Question: I am creating form validation in angular and I am getting error
> No directive found with exportAs 'ngModel'.
My code:
'''
<form>
<div class="form-group">
<label for="firstname">First Name</label>
<input type="text" id="name" name="name" required minlength="4"
appForbiddenName="bob" ngModel #name="ngModel">
<div class="alert alert-danger" *ngIf>First name required</div>
</div>
<div class="form-group">
<label for="comment">Comment</label>
<textarea name="" id="comment" cols="30" rows="10" class="form-control"></textarea>
</div>
<button class="btn btn-primary">Submit</button>
</form>
'''

The error:
'''
Error: src/app/app.component.html:6:60 - error NG8003: No directive found with exportAs 'ngModel'.
6 appForbiddenName="bob" ngModel #name="ngModel">
~~~~~~~
src/app/app.component.ts:5:16
5 templateUrl: './app.component.html',
~~~~~~~~~~~~~~~~~~~~~~
'''
Error occurs in the template of component AppComponent.
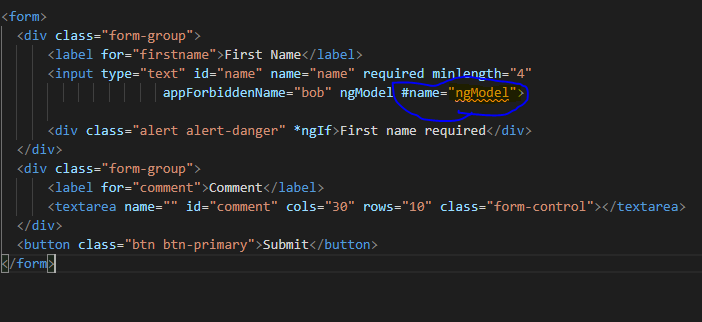
Answer: If you work with angular template-driven forms and want to use #name="ngModel" you also 'need to use [(ngModel)]="mymodel" directive in the same input', and of course,
'''
Add import { FormsModule } from '@angular/forms';
'''
to your 'app.module.ts' and in the import array you need to add FormsModule.